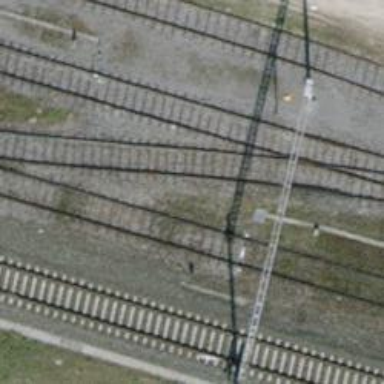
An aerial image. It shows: Railway signal.